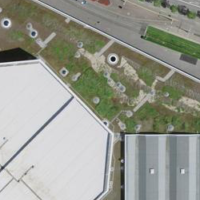
EUNIS habitat code: 53
Species observed at this site:
Stachys recta
Echium vulgare
Lapsana communis
Leonurus cardiaca
Veronica arvensis
Urtica dioica
Senecio vulgaris
Trifolium pratense
Euphorbia cyparissias
Stellaria media
Cirsium vulgare
Cichorium intybus
Linaria vulgaris
Portulaca oleracea
Coccinella septempunctata
Epilobium hirsutum
Achillea millefolium